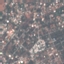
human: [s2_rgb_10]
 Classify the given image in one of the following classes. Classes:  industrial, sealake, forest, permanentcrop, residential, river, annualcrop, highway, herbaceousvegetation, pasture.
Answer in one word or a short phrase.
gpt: Residential